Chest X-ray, PA view. Patient: 27 years old, sex M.
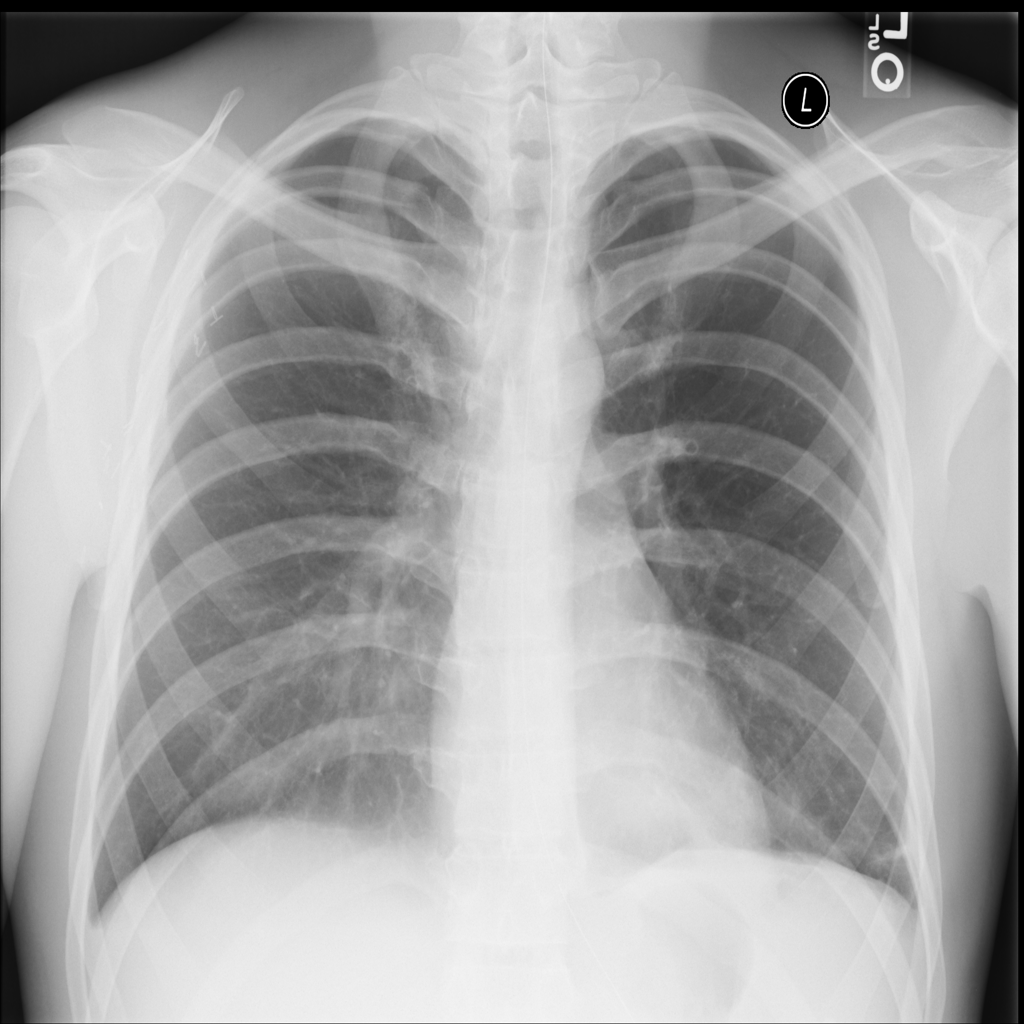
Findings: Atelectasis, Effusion